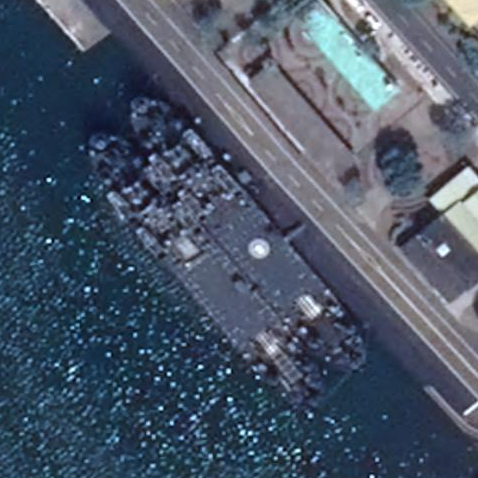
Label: civil